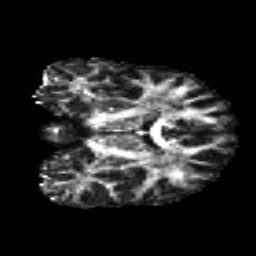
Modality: FA
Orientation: coronal
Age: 20
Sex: male
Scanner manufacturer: siemens
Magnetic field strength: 3 T
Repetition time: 8.8 s
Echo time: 0.085 s